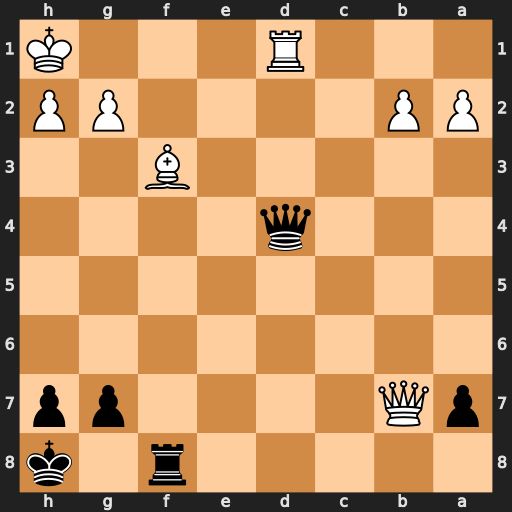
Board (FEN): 5r1k/pQ4pp/8/8/3q4/5B2/PP4PP/3R3K
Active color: b
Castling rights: -
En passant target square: -
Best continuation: Qxd1+ Bxd1 Rf1#